Question: I currently have an ImageView in a list row layout that displays correctly when the image's source is taller than it is wide, but for some reason when it is wider than it is tall, the image shows too wide. Here is an example, where the top image is too wide (as I've pointed out in blue text in the image), and the one below is as it should be:

The top image only does this because the bitmap that the ImageView shows is wider than it is tall, for any bitmap that is taller than it is wide it shows correctly like the bottom one. This is the XML for the list row item:
'''
<RelativeLayout xmlns:android="http://schemas.android.com/apk/res/android"
xmlns:app="http://schemas.android.com/apk/res-auto"
android:orientation="vertical"
style="@style/block"
android:gravity="center"
android:layout_gravity="center"
>
<RelativeLayout
android:layout_width="match_parent"
android:layout_height="@dimen/document_list_height"
android:layout_marginLeft="6dp"
android:layout_marginRight="6dp"
android:layout_marginTop="3dp"
android:layout_marginBottom="3dp"
android:background="@color/lightgray"
>
<!-- shadow -->
<ImageView
android:layout_width="match_parent"
android:layout_height="match_parent"
android:src="@drawable/shadow2"
android:scaleType="fitXY"
/>
<ImageView
android:id="@+id/documentImageView"
android:layout_width="match_parent"
android:layout_height="match_parent"
android:scaleType="centerCrop"
android:paddingLeft="5dp"
android:paddingTop="6dp"
android:paddingRight="4dp"
android:layout_marginBottom="4dp"
/>
<LinearLayout
android:orientation="vertical"
android:layout_width="match_parent"
android:layout_height="wrap_content"
android:layout_marginLeft="5dp"
android:layout_marginRight="4dp"
android:layout_marginBottom="4dp"
android:background="@color/alphared"
android:layout_alignParentBottom="true"
>
<!-- put in LinearLayout to use weights to define textview width as 75% of match_parent -->
<LinearLayout
android:layout_width="match_parent"
android:layout_height="wrap_content"
android:weightSum="4"
android:gravity="right">
<appuccino.simplyscan.Extra.CustomTextView
android:id="@+id/documentName"
android:layout_width="0dp"
android:layout_weight="3"
android:layout_height="wrap_content"
android:gravity="right"
android:textColor="@color/white"
app:typeface="light"
android:layout_marginRight="16dp"
android:paddingTop="8dp"
android:paddingBottom="4dp"
android:singleLine="true"
android:text="New Document"
android:textSize="27sp"/>
</LinearLayout>
<appuccino.simplyscan.Extra.CustomTextView
android:id="@+id/documentPageCount"
android:layout_width="match_parent"
android:layout_height="wrap_content"
android:gravity="right"
android:textColor="@color/white"
app:typeface="italic"
android:layout_marginRight="18dp"
android:layout_marginBottom="16dp"
android:text="1 page"
android:textSize="20sp"/>
</LinearLayout>
<com.melnykov.fab.FloatingActionButton
android:id="@+id/listItemFAB"
android:layout_width="wrap_content"
android:layout_height="wrap_content"
android:layout_alignParentBottom="true"
android:layout_marginLeft="24dp"
android:layout_marginBottom="@dimen/list_item_fab_bottom_margin"
android:src="@drawable/ic_action_share"
app:fab_colorNormal="@color/fab_red"
app:fab_colorPressed="@color/darkred"
app:fab_colorRipple="@color/white"
app:fab_type="normal"
android:visibility="visible"/>
</RelativeLayout>
</RelativeLayout>
'''
How can I keep the padding the same on both sides for every item?
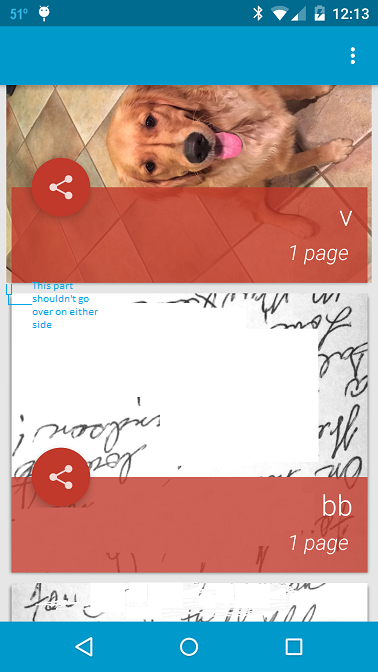
Answer: Add 'android:cropToPadding="true"' to your ImageView and then it will respect your padding.
'''
<ImageView
android:id="@+id/documentImageView"
android:layout_width="match_parent"
android:layout_height="match_parent"
android:scaleType="centerCrop"
android:paddingLeft="5dp"
android:paddingTop="6dp"
android:paddingRight="4dp"
android:layout_marginBottom="4dp"
android:cropToPadding="true"
/>
'''